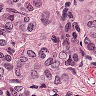
Metastatic tissue present: yes